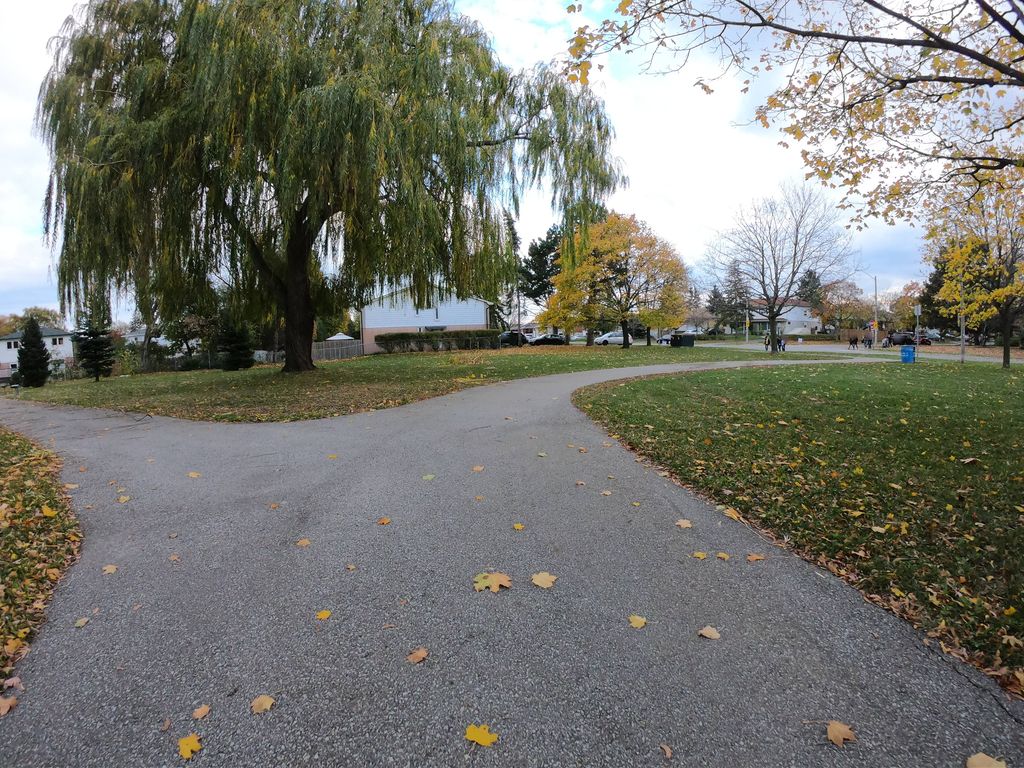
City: toronto